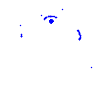
Particle: kaon